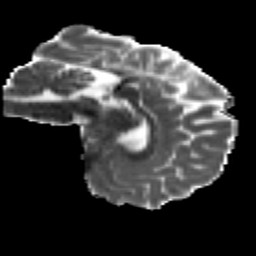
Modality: MD
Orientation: sagittal
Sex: male
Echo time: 0.114 s